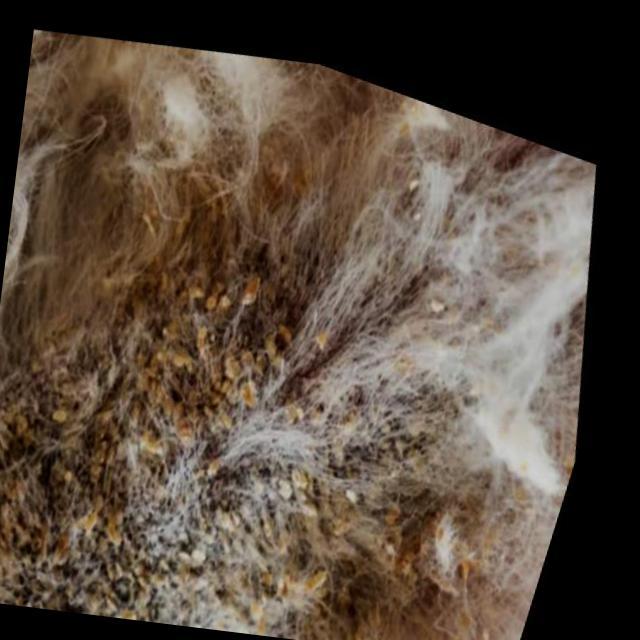
Canine fungal skin infection — characterized by alopecia, scaling, crusting, and circular lesions. Common agents include Malassezia and Candida species.